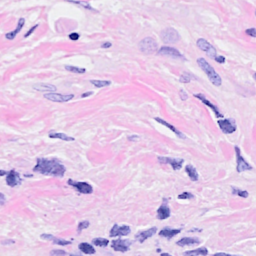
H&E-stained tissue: Breast